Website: apple
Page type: receipt
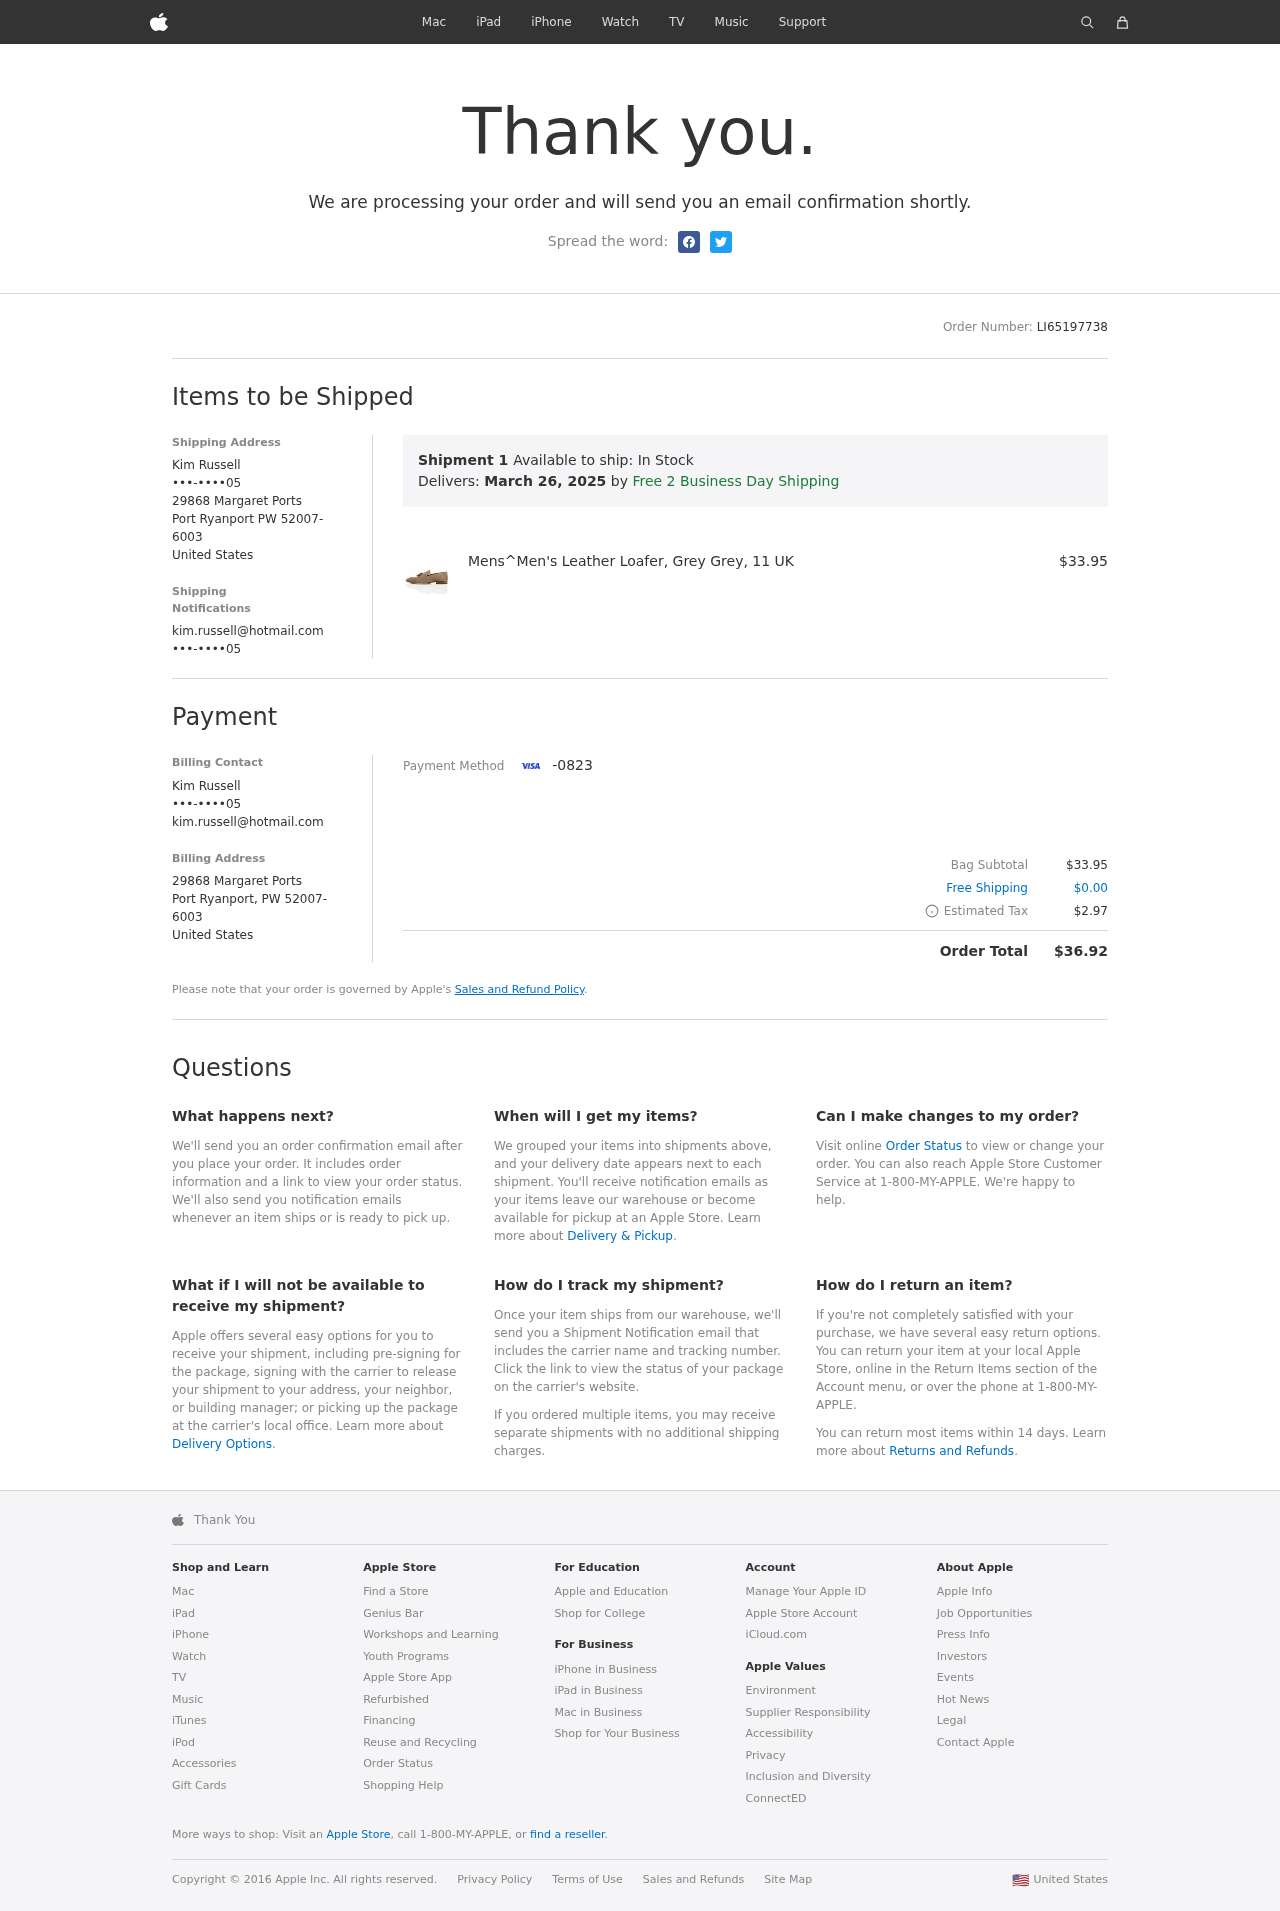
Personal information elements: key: PII_CARD_LAST4
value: -0823
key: PII_CITY
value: Port Ryanport
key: PII_COUNTRY
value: United States
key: PII_EMAIL
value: kim.russell@hotmail.com
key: PII_EMAIL2
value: kim.russell@hotmail.com
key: PII_FULLNAME
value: Kim Russell
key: PII_FULLNAME2
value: Kim Russell
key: PII_PHONE
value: •••-••••05
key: PII_PHONE2
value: •••-••••05
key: PII_PHONE3
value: •••-••••05
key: PII_POSTCODE_FULL
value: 52007-6003
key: PII_STATE_ABBR
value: PW
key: PII_STREET
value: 29868 Margaret Ports
Product elements: key: PRODUCT1_NAME
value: Mens^Men's Leather Loafer, Grey Grey, 11 UK
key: PRODUCT1_PRICE
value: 33.95
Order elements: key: ORDER_ID
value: LI65197738
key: ORDER_DELIVERY_DATE
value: March 26, 2025
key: ORDER_SUBTOTAL
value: $33.95
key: ORDER_SHIPPING_COST
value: $0.00
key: ORDER_TAX
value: $2.97
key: ORDER_TOTAL
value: $36.92